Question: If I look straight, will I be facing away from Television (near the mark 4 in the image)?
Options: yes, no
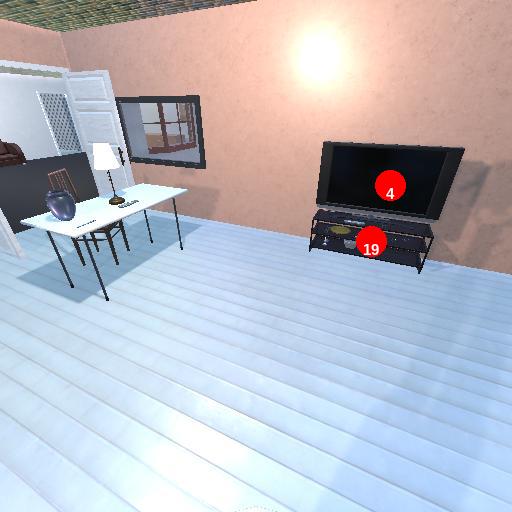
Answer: yes